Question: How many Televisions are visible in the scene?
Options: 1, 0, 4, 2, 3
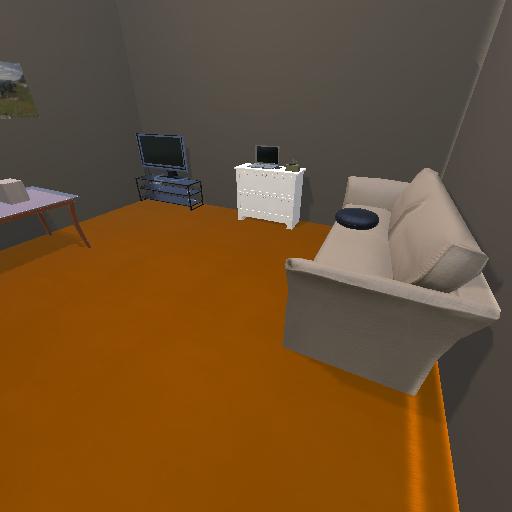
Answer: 1